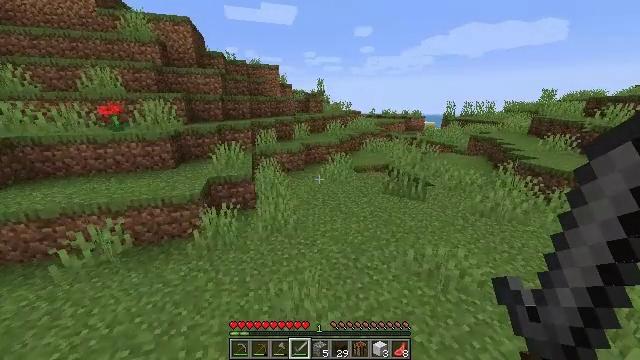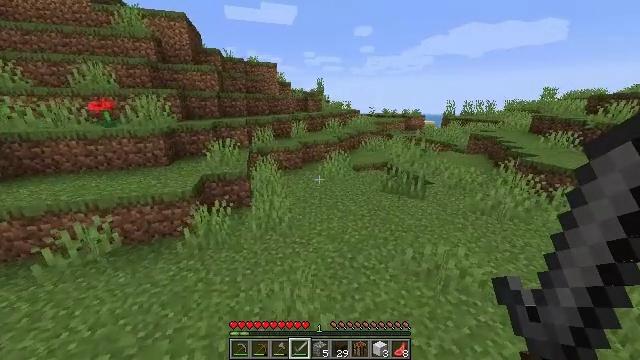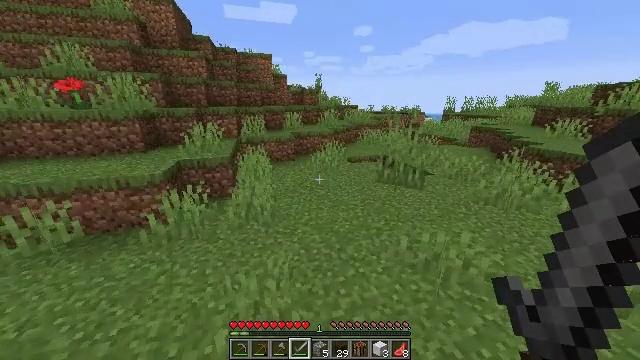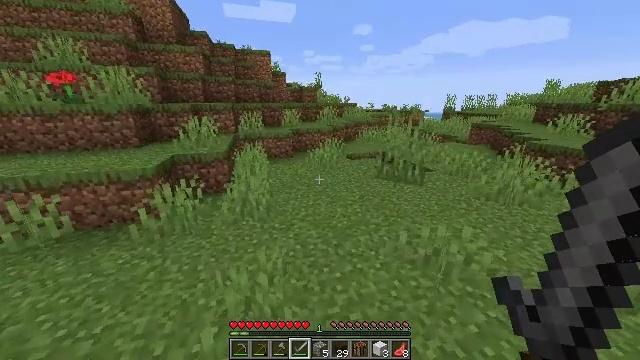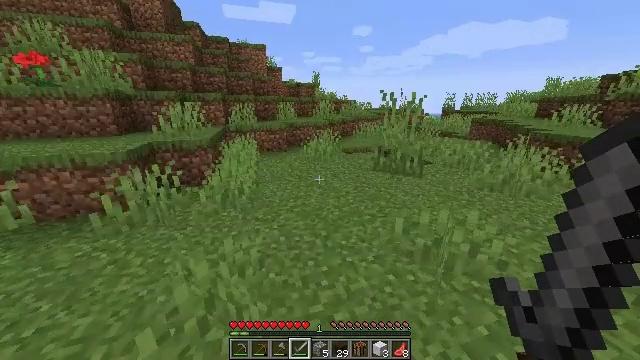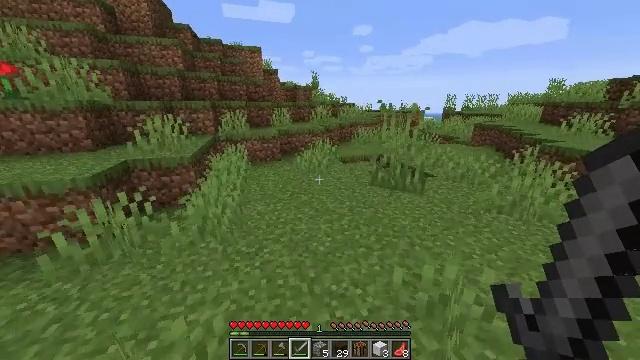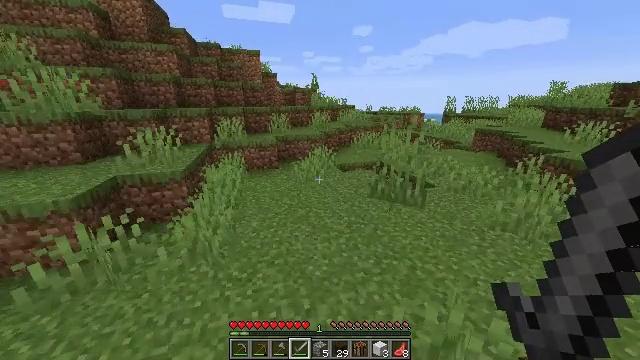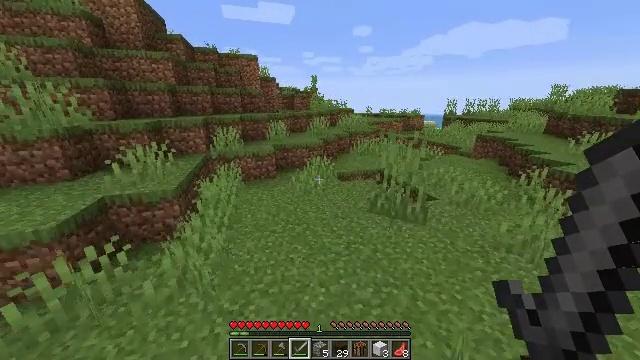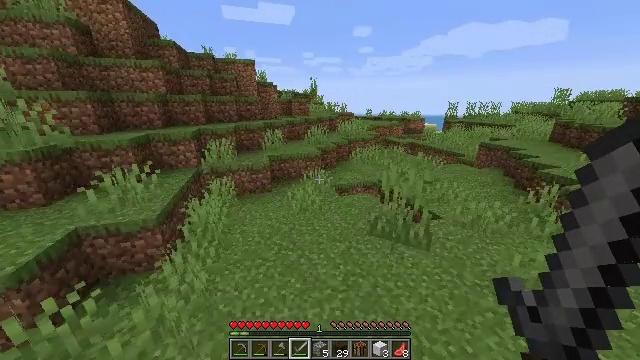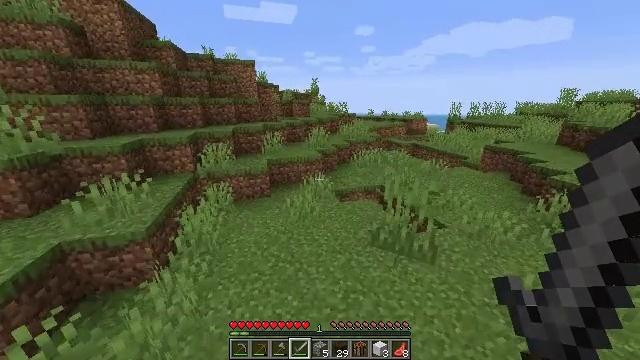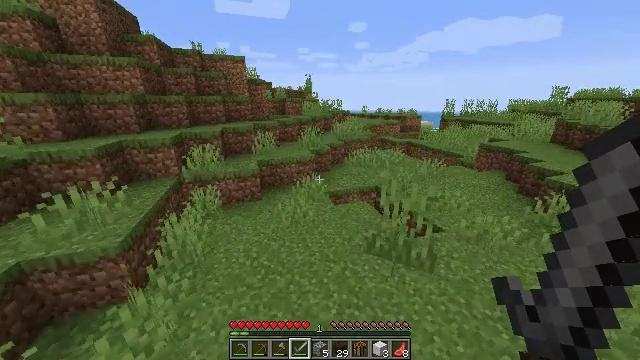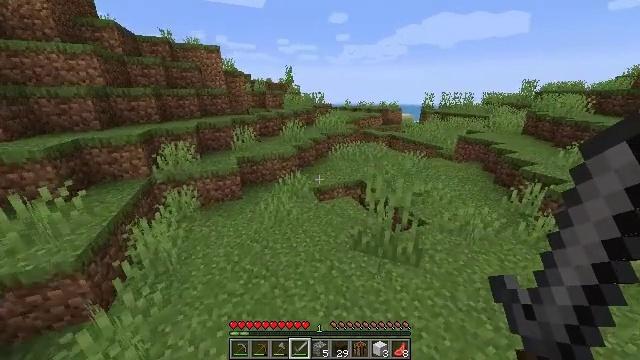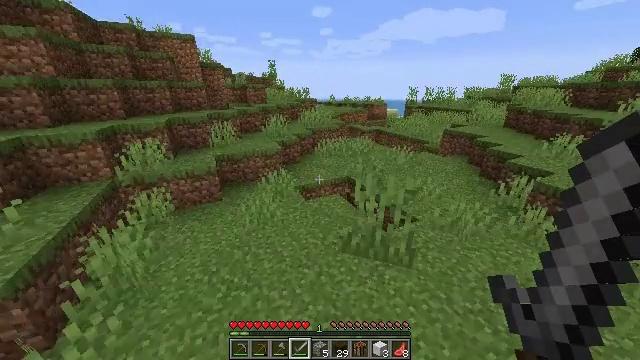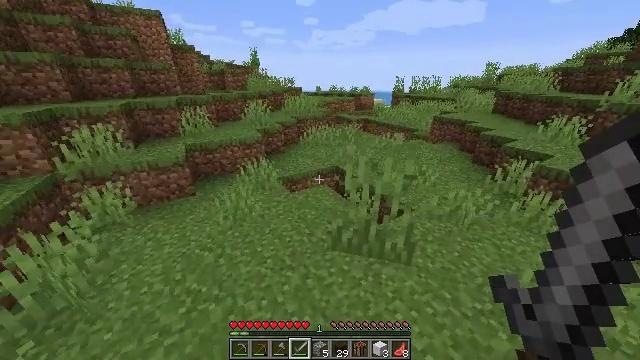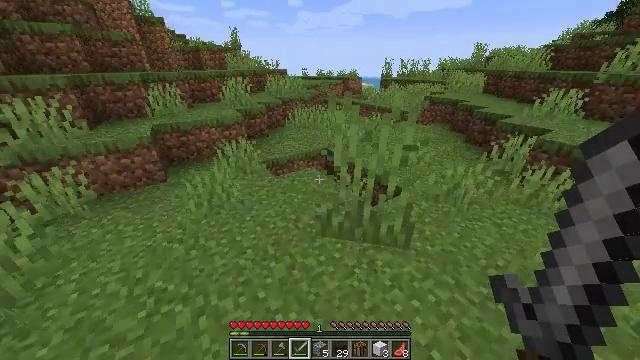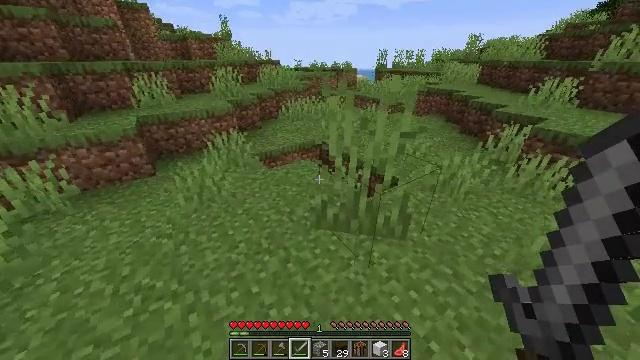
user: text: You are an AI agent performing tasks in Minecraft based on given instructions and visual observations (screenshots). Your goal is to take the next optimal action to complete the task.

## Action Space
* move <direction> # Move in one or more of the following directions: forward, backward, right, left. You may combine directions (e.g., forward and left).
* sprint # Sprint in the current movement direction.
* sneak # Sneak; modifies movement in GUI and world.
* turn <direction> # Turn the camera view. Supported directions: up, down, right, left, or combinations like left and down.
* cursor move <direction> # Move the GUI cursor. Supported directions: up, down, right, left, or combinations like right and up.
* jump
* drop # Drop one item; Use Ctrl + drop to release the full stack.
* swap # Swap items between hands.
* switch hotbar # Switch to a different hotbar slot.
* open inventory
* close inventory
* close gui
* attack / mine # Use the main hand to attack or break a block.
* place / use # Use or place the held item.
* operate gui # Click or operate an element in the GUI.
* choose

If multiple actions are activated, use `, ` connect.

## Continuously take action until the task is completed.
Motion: motion action
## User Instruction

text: Attack the ground to gather sand.
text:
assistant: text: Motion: move forward and move right, sprint, jump
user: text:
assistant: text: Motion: move forward and move right, sprint, jump
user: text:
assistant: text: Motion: move forward, sprint, jump
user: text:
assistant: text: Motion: move forward, sprint, jump
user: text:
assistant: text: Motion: move forward, sprint, jump
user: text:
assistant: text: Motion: move forward, sprint, jump
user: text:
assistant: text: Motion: move forward, sprint, jump
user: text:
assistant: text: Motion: move forward, sprint, jump
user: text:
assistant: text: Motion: move forward, sprint, jump
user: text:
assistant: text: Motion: move forward, sprint, turn right, jump
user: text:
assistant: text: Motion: move forward and move right, sprint, turn right and down, jump
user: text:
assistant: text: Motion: move forward and move right, sprint, turn right and down, jump
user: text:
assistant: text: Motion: move forward and move right, sprint, turn right and down, jump
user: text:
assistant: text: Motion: move forward and move right, sprint, turn right and down, jump
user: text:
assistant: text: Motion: move forward and move right, sprint, turn right and down, jump
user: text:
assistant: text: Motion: move forward and move right, sprint, jump
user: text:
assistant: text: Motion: move forward and move right, sprint, jump
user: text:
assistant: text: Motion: move forward and move right, sprint, jump
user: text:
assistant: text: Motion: move forward and move right, sprint, jump
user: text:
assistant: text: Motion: move forward and move right, sprint, turn left, jump
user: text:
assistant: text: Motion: move forward and move right, sprint, turn left, jump
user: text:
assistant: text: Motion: move forward and move right, sprint, turn left, jump
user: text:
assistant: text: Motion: move forward and move right, sprint, turn left, jump
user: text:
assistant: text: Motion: move forward and move right, sprint, turn left, jump
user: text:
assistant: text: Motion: move forward and move right, sprint, turn left, jump
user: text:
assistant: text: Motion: move forward and move right, sprint, turn left, jump
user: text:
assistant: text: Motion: move forward and move right, sprint, turn left, jump
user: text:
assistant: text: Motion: move forward and move right, sprint, turn left, jump
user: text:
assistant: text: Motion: move forward, sprint, turn left and up, jump
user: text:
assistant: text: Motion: move forward, sprint, turn left, jump